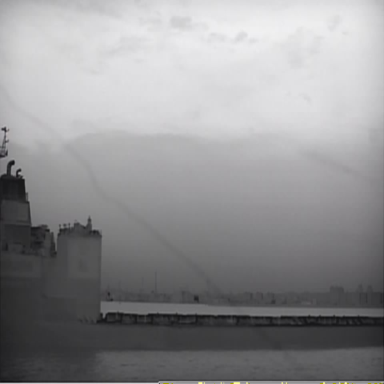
There is a liner in the infrared image.